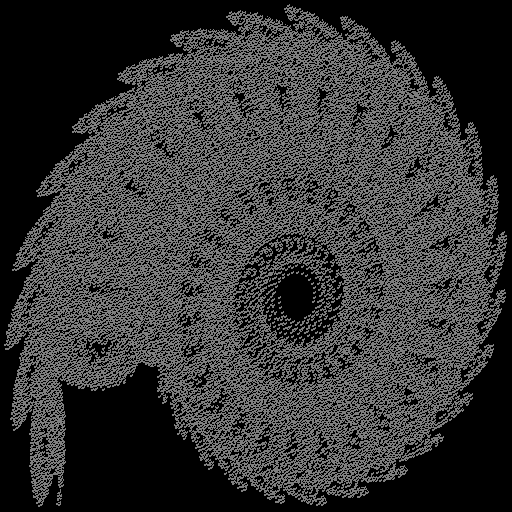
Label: ammonite